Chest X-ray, PA view. Patient: 32 years old, sex M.
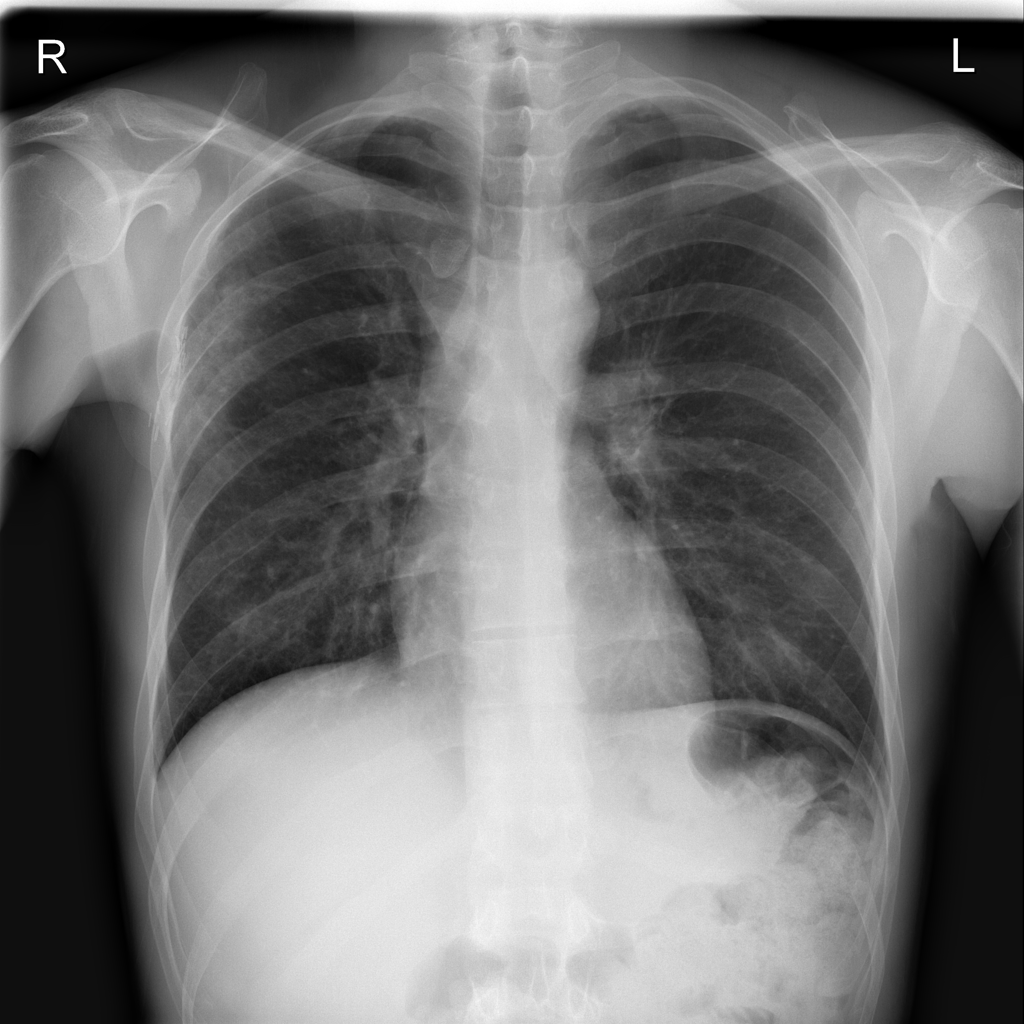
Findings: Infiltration